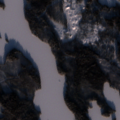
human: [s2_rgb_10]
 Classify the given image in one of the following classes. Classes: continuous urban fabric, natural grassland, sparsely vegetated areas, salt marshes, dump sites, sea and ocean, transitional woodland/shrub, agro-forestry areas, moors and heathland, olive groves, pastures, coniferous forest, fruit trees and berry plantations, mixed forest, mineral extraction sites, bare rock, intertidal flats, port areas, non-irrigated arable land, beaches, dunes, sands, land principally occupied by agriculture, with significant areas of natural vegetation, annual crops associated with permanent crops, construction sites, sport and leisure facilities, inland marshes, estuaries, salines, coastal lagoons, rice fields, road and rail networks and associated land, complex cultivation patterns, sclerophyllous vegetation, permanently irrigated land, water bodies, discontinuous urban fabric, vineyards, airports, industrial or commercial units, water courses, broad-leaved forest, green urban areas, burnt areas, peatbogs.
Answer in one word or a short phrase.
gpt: broad-leaved forest, coniferous forest, mixed forest, water bodies